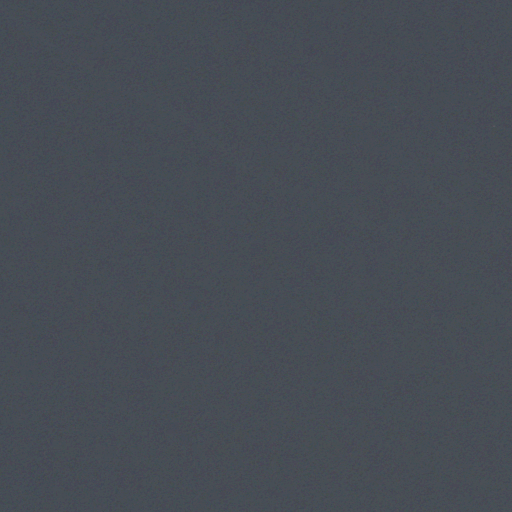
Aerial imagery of island in Louisiana named Raccoon Island containing only open water